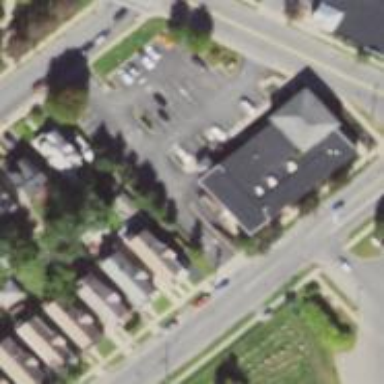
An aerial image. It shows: Pharmacy providing healthcare services.